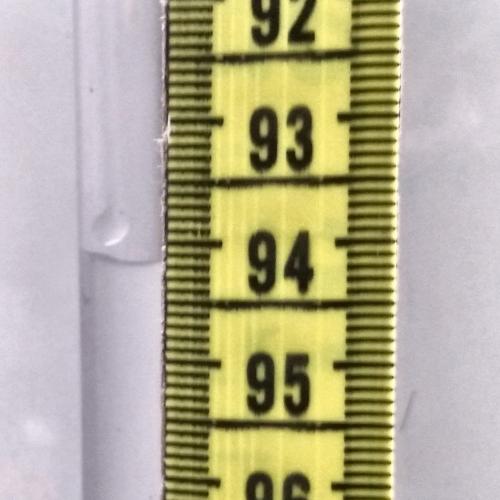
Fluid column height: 94.2 cm